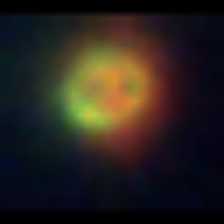
Taxon: NanoPlankton
Group: Other